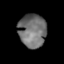
Tissue: lung
Cell type: Epithelial cells
Senescence score: 0.1956
Nuclear area (px): 885
Mean DAPI intensity: 113.643